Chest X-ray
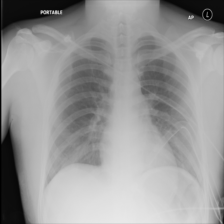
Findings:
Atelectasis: negative
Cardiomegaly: negative
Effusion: negative
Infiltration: negative
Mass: negative
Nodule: negative
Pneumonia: negative
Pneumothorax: negative
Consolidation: negative
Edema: negative
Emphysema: negative
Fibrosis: negative
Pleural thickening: negative
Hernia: negative